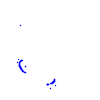
Particle: proton